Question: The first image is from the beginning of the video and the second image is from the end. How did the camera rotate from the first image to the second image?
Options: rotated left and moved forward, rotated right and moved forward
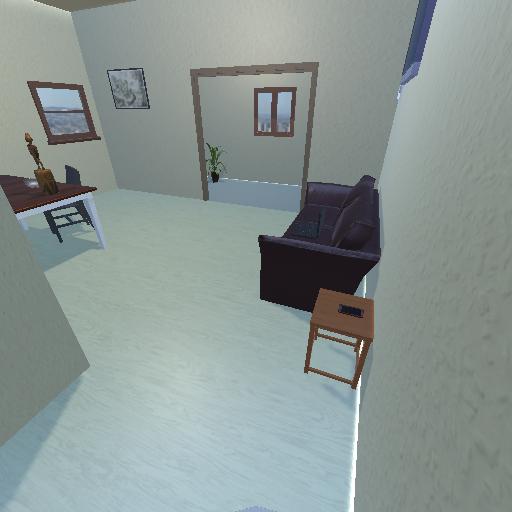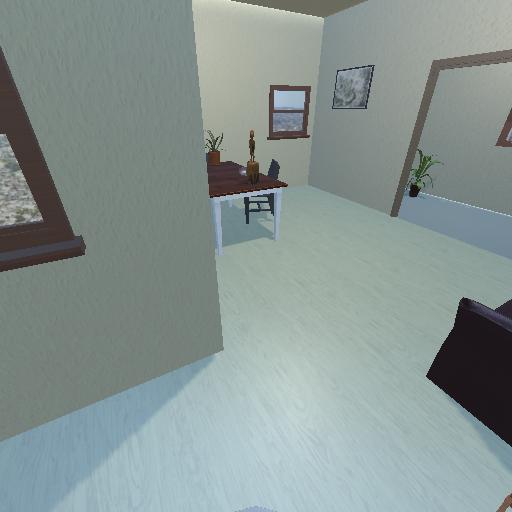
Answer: rotated left and moved forward